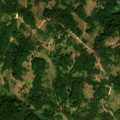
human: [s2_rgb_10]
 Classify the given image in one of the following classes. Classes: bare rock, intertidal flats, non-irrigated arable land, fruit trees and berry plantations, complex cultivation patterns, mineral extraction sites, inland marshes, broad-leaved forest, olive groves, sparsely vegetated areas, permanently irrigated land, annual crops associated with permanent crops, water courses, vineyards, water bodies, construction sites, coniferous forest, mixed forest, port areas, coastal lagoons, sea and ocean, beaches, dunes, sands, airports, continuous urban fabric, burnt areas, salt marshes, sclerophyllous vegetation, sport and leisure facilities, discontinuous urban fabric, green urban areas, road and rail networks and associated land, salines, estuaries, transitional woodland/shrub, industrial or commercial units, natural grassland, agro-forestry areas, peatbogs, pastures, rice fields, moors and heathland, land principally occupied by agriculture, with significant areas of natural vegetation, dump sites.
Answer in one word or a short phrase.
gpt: broad-leaved forest, transitional woodland/shrub